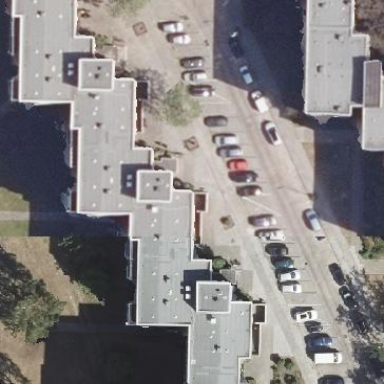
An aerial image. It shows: Building with apartments and flat roof.